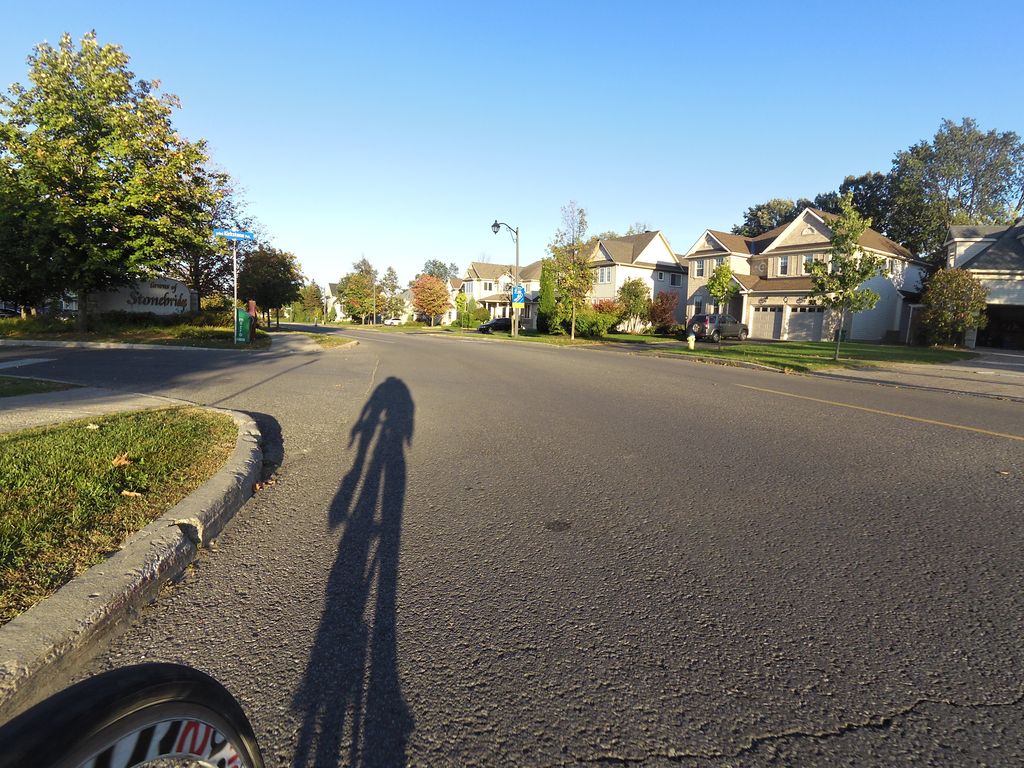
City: ottawa-gatineau